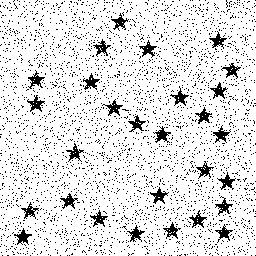
Squares: 0
Triangles: 0
Stars: 28
Total shapes: 28